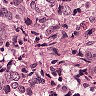
Metastatic tissue present: yes